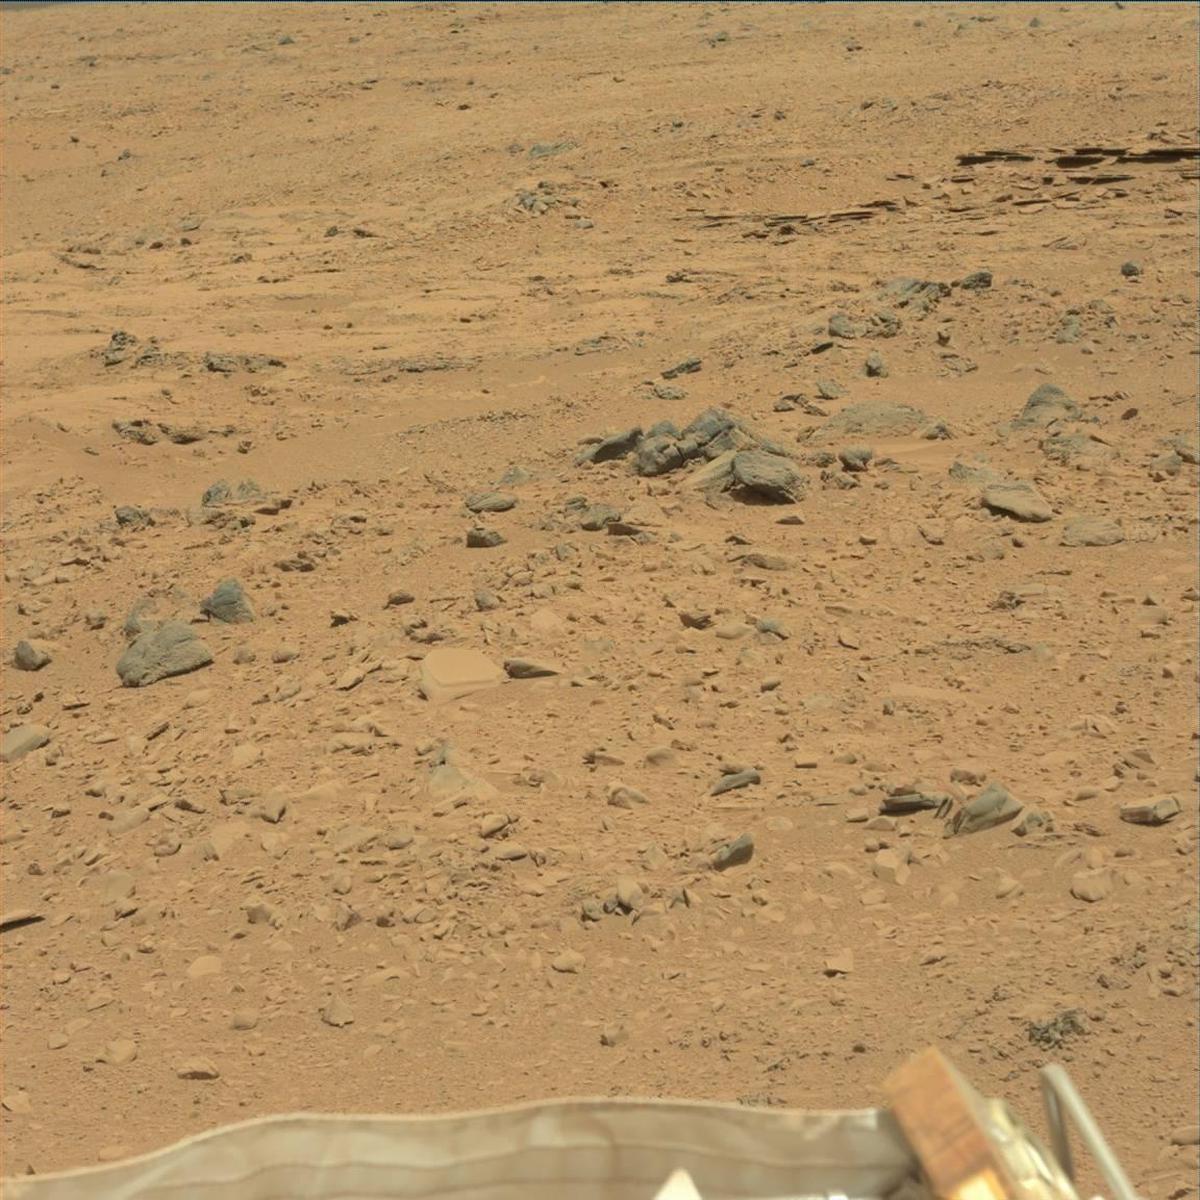
Terrain classes present: Bedrock, Rover, Sand / Soil